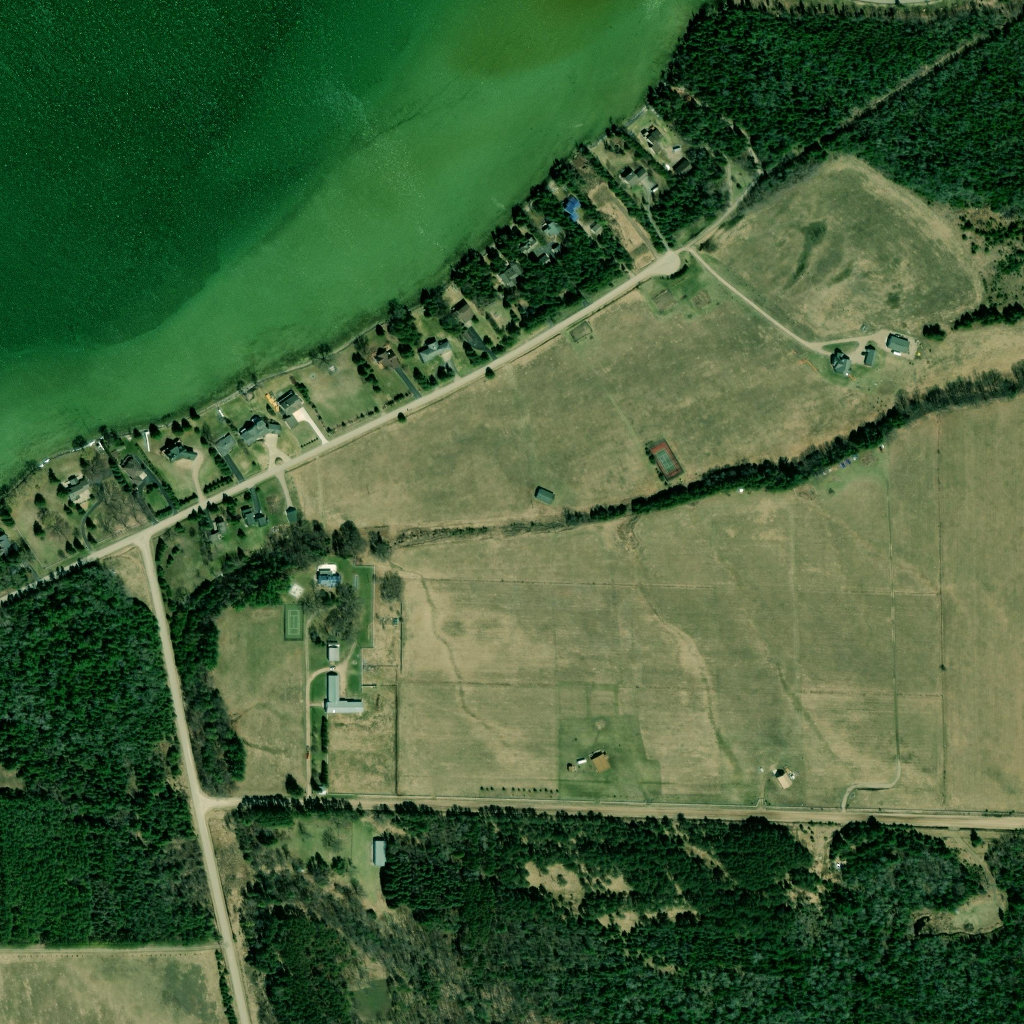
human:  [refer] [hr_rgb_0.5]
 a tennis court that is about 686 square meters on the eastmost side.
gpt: <box>[[63, 42, 66, 46, 0]]</box>